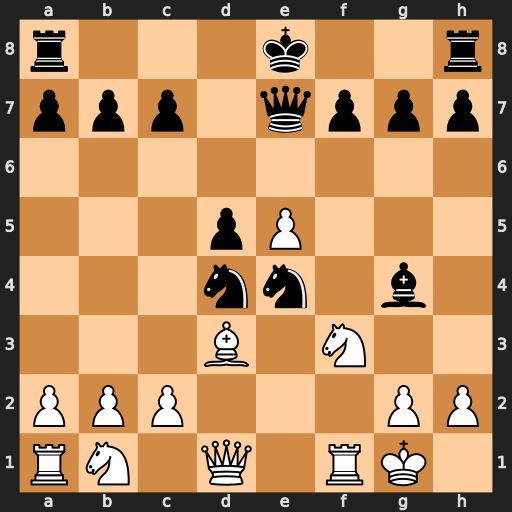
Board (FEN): r3k2r/ppp1qppp/8/3pP3/3nn1b1/3B1N2/PPP3PP/RN1Q1RK1
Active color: w
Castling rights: kq
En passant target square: -
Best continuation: Bxe4 Bxf3 Bxf3